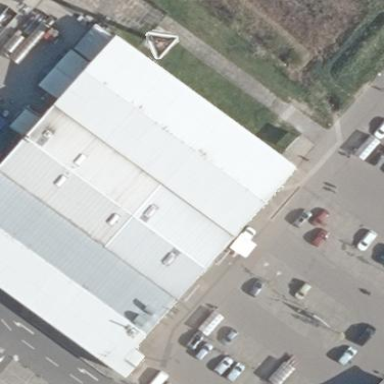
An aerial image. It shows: Commercial building housing supermarket.